Field crop: tomato
Growth stage: 2
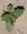
Species: solanum